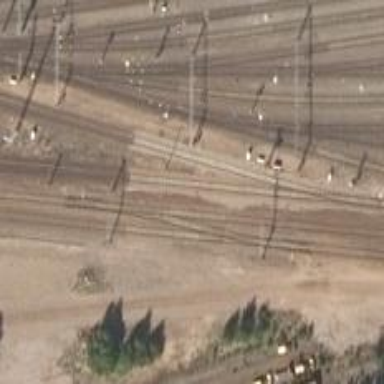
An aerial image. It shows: Railway with continuous electrified contact lines.